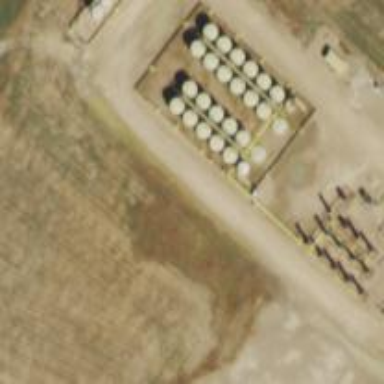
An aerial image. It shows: Storage tank with man-made structure.